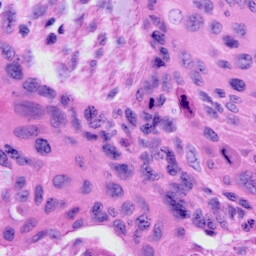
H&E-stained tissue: Cervix